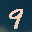
Label: 9